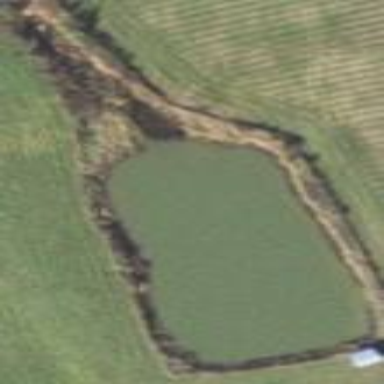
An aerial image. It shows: Pond surrounded by natural water.